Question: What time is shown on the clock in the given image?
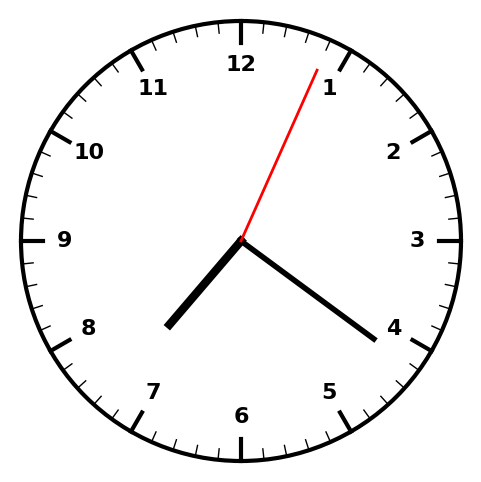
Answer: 07:21:04